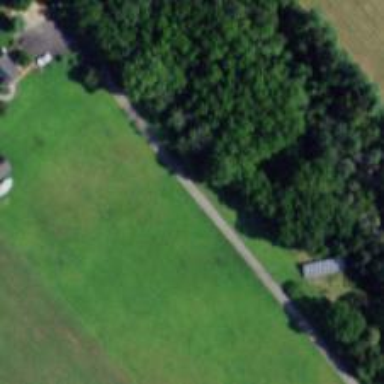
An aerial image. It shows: Driveway.